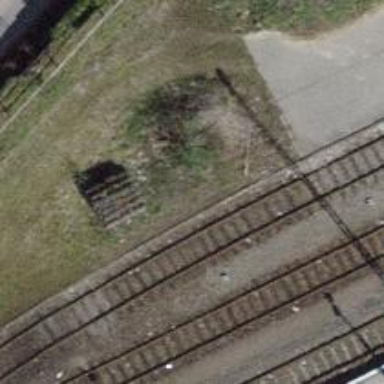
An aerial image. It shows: Siding railway track with one set of rails.